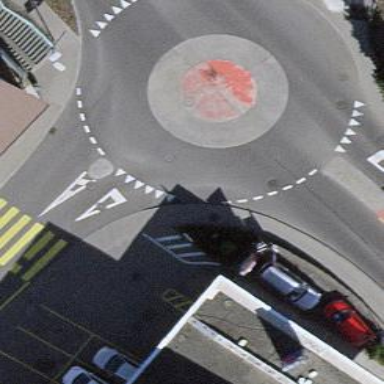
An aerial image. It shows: Secondary road with asphalt surface leading to roundabout junction.